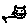
Label: cat